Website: lowes
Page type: customer-info-address
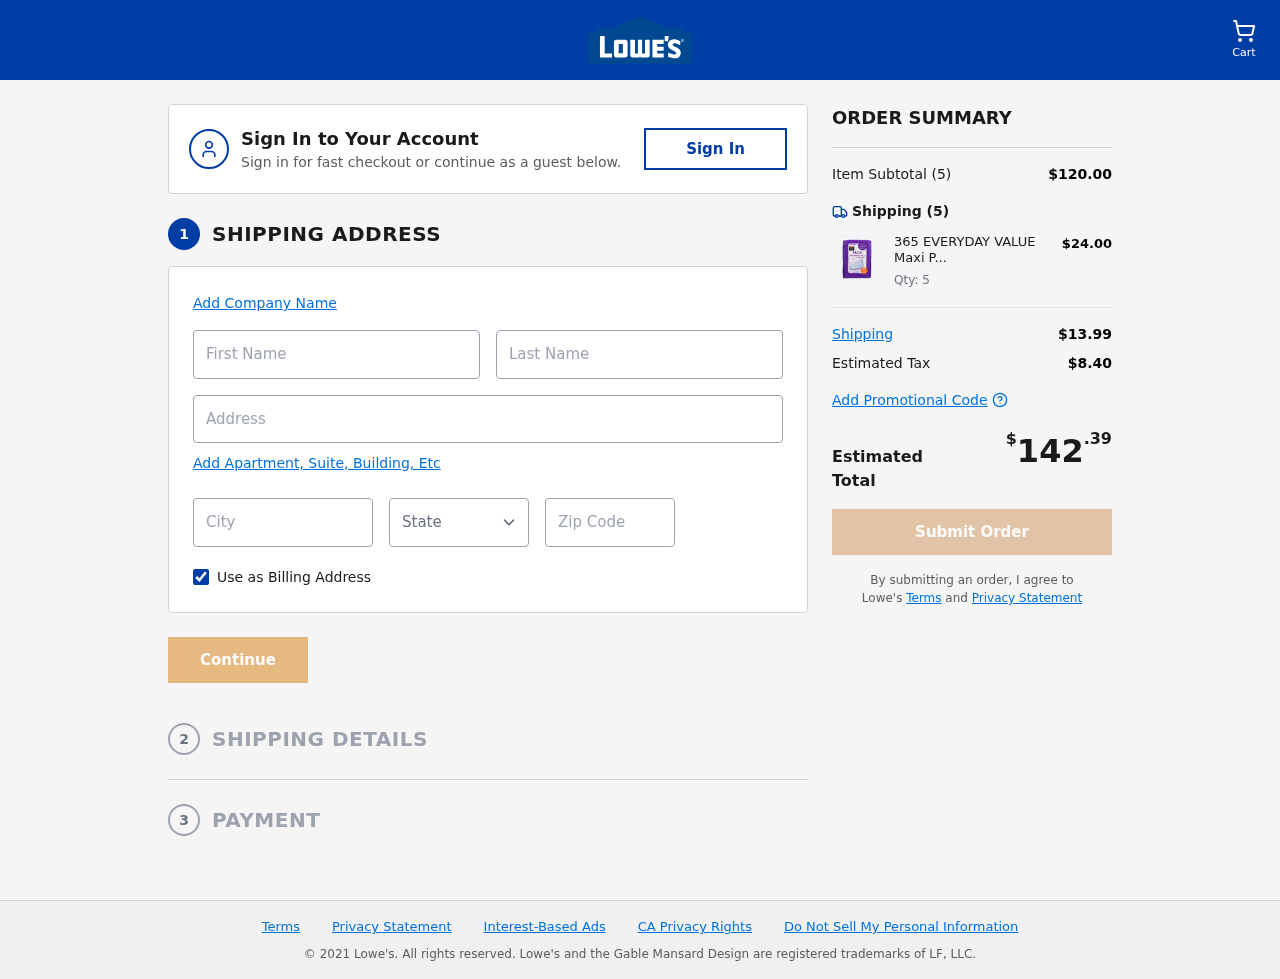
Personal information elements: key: PII_CITY
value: Trevinobury
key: PII_FIRSTNAME
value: Nicholas
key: PII_LASTNAME
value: Holmes
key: PII_POSTCODE
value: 92952
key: PII_STATE_ABBR
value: VA
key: PII_STREET
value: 75576 Dana Villages
Product elements: key: PRODUCT1_NAME
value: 365 EVERYDAY VALUE Maxi Pad Overnight, 14 CT
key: PRODUCT1_PRICE
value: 24
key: PRODUCT1_QUANTITY
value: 5
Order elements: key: ORDER_NUM_ITEMS
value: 5
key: ORDER_SUBTOTAL
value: $120.00
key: ORDER_NUM_ITEMS2
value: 5
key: ORDER_SHIPPING_COST
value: $13.99
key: ORDER_TAX
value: $8.40
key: ORDER_TOTAL
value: $142.39